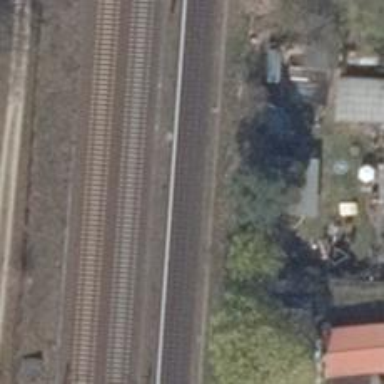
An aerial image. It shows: Railway signal.